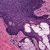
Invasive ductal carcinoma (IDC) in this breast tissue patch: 0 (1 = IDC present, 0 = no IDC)